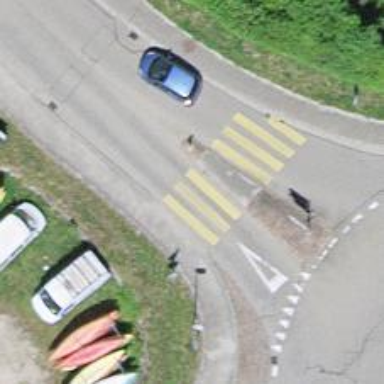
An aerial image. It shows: Uncontrolled zebra crossing on the road.